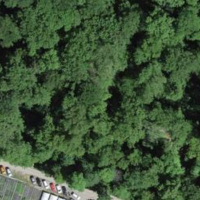
EUNIS habitat code: 41
Species observed at this site:
Prunus padus